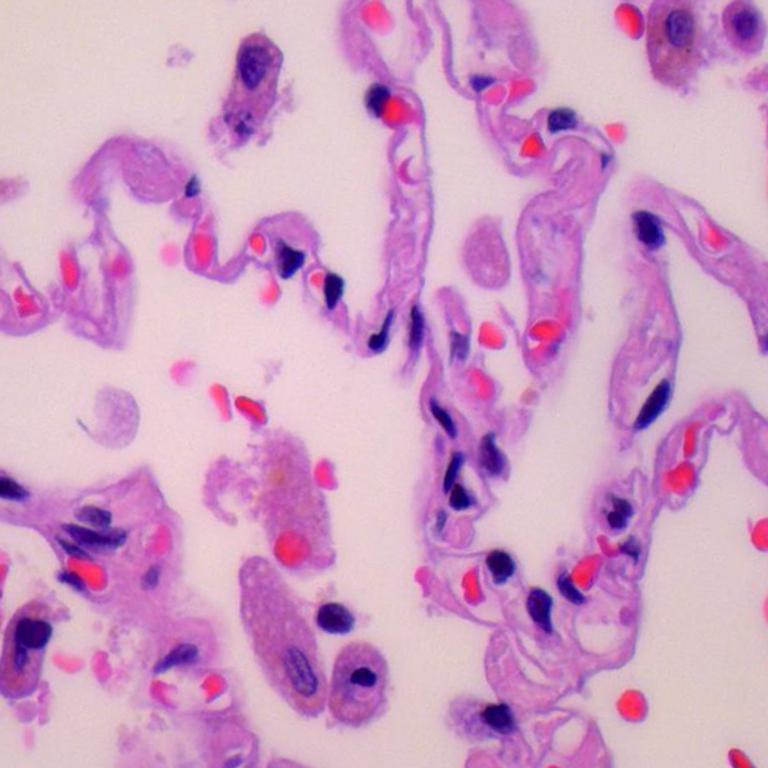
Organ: lung
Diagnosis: benign